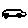
Label: car